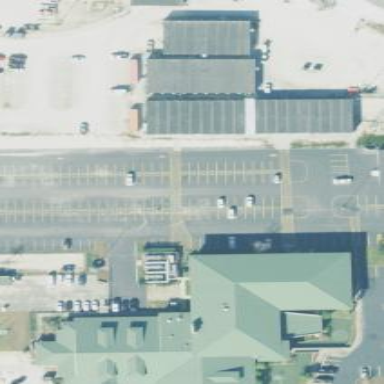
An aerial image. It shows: Parking area with surface.